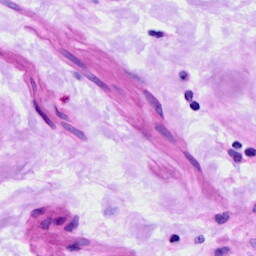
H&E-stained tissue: Ovarian